七年级 · 算术
小题8.0分)

已知 $a 、 b 、 c$ 在数轴上的位置如图, 化简: $\sqrt{a^{2}}-|a+b|+\sqrt{(c-a+b)^{2}}+\sqrt[3]{b^{3}}$.

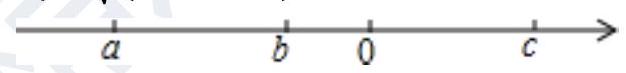
答案: 解: 由题意可得, $a<0, a+b<0, c-a+b>0$,

故原式 $=-a-[-(a+b)]+c-a+b+b$
$=-a+a+b+c-a+b+b$

$=-a+3 b+c$.
解析: 直接利用数轴得出 $a<0, a+b<0, c-a+b>0$, 再结合绝对值、二次根式的性质等知识分别化简, 进而得出答案.

此题主要考查了实数的运算、实数与数轴, 正确化简各式是解题关键.